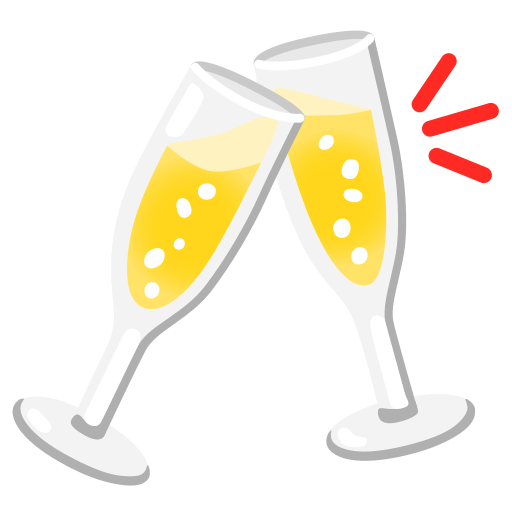
Emoji: 🥂